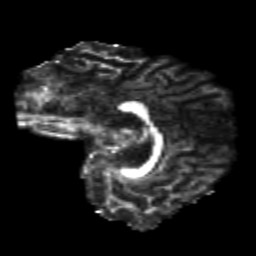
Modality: FA
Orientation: sagittal
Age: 21
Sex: female
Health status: healthy
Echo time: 0.074 s